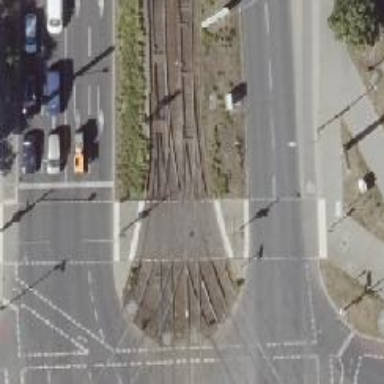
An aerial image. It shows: Tram crossing with traffic signals.